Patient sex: M
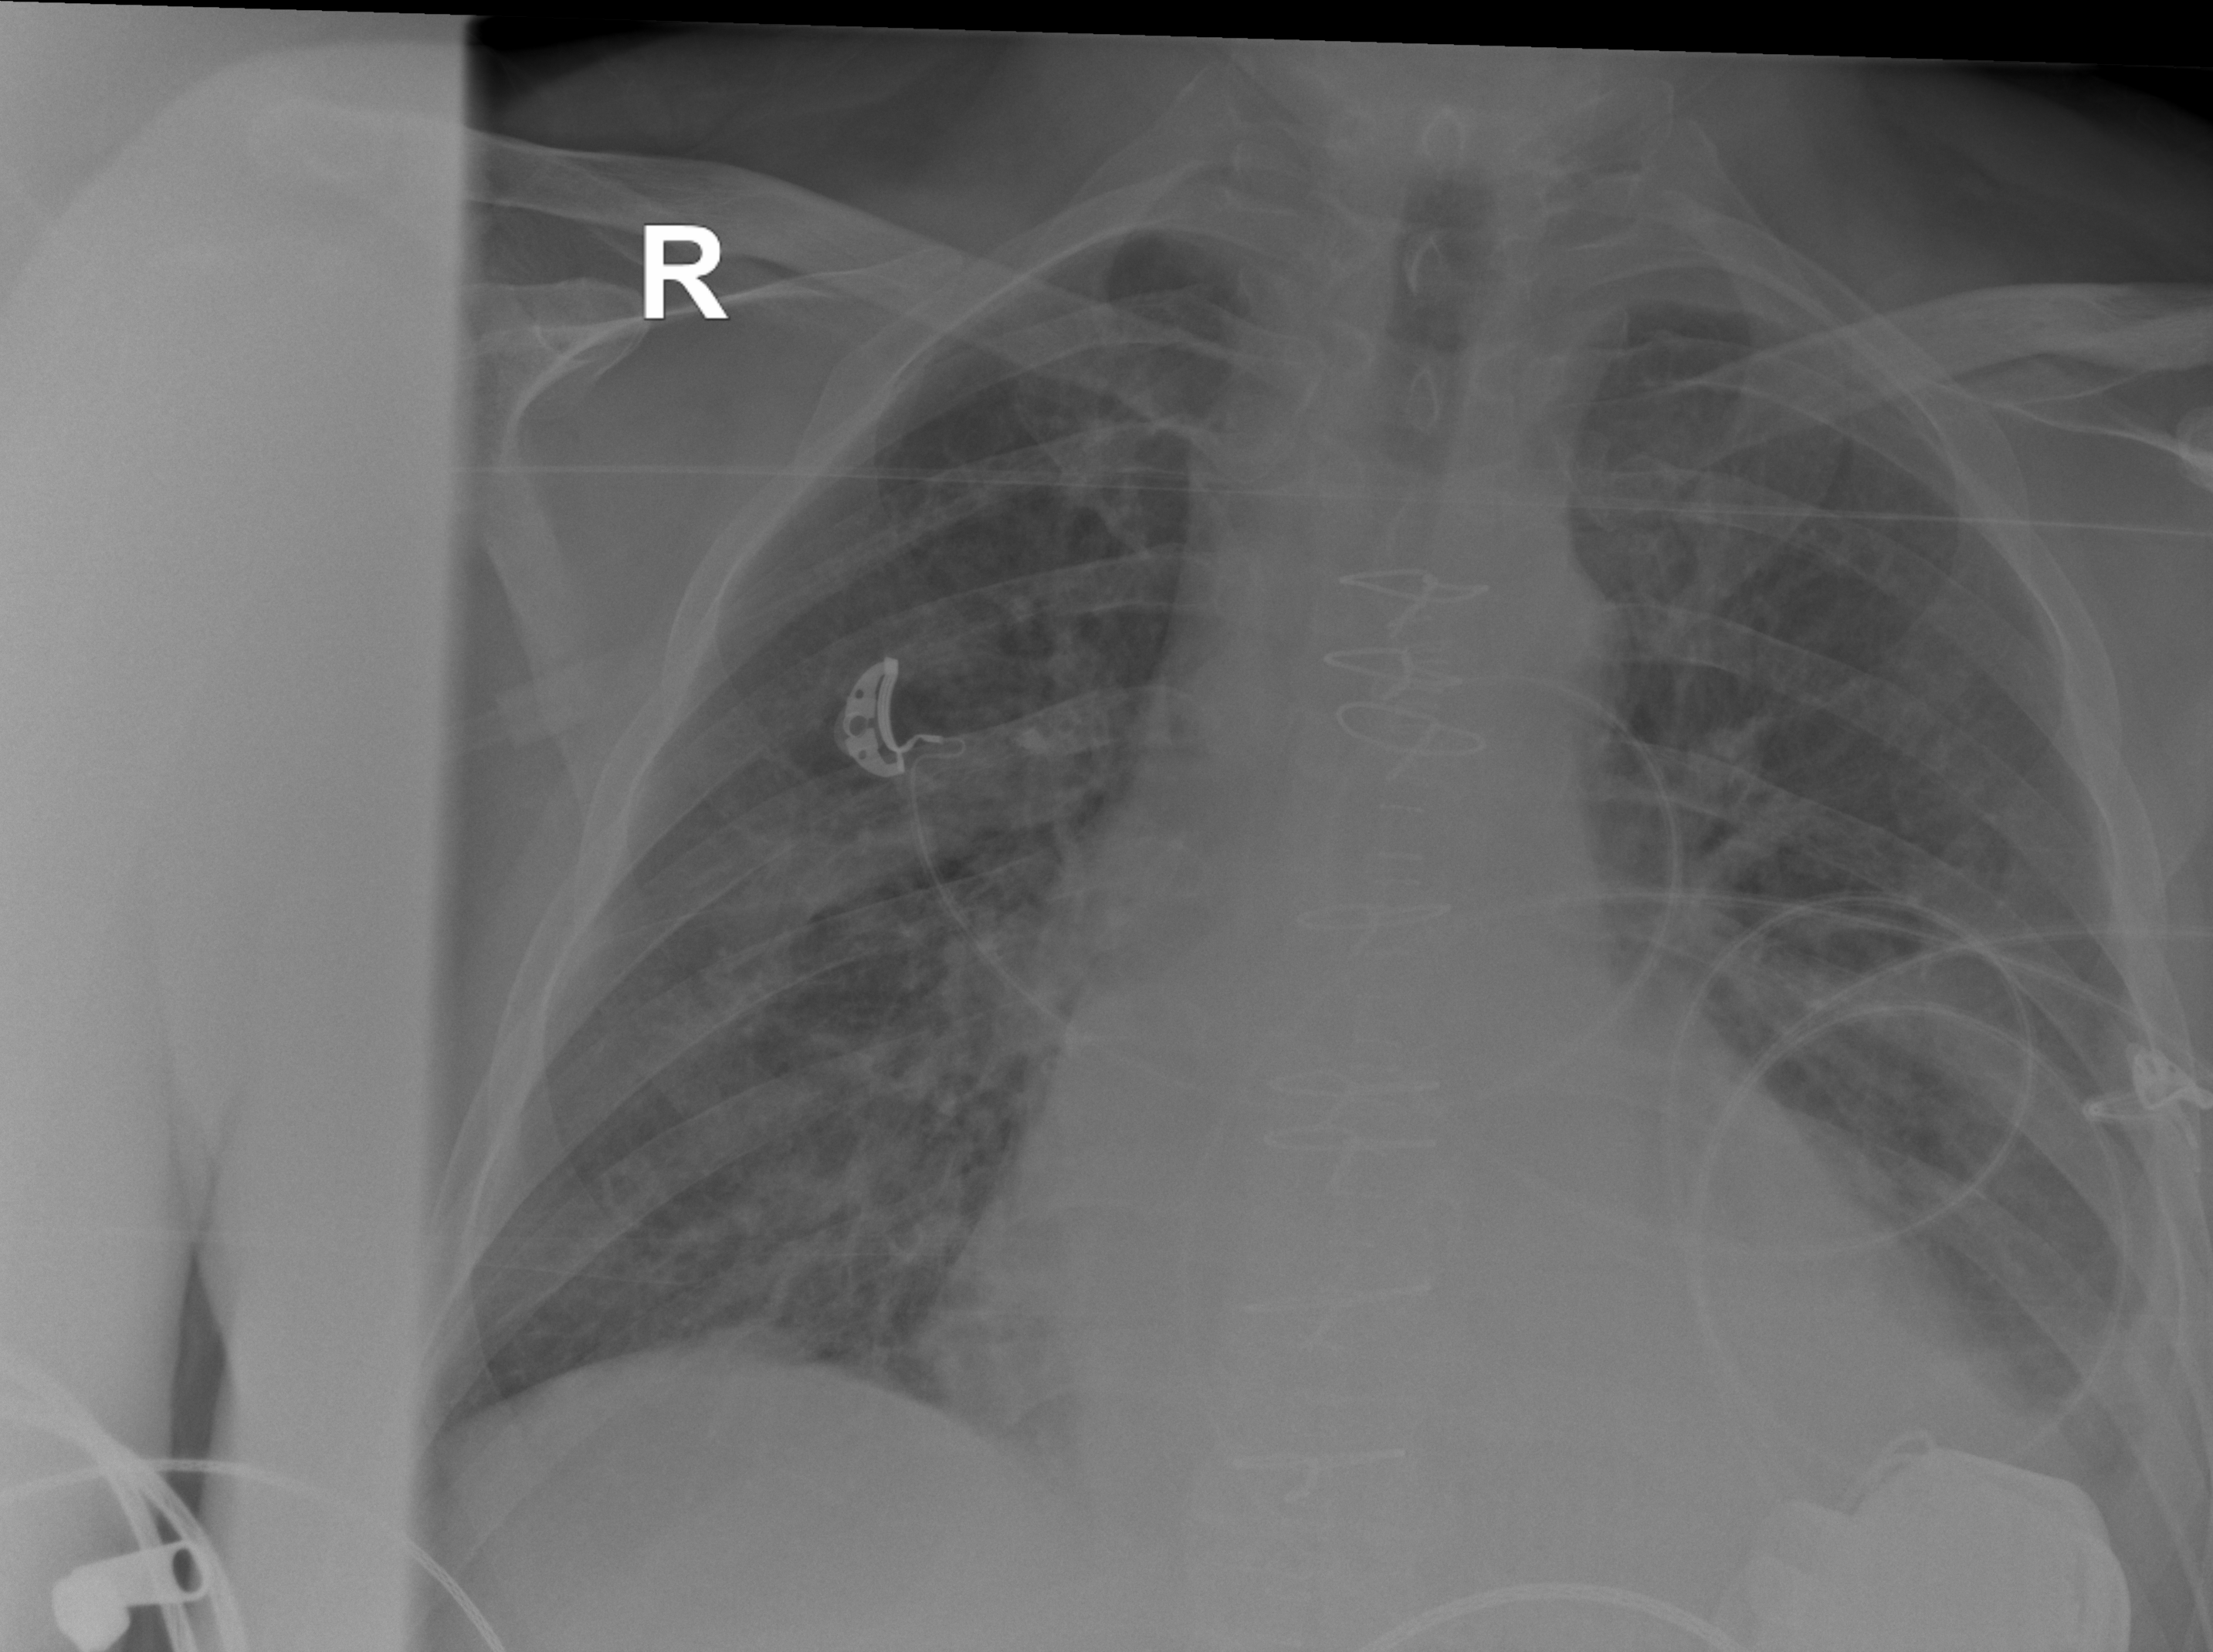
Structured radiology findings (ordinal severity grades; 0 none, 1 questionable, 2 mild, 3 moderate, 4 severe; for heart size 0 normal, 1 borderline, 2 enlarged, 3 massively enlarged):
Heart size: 2
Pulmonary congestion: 2
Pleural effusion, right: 0
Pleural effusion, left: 2
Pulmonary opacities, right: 2
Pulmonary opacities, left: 2
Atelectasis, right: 2
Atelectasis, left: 3